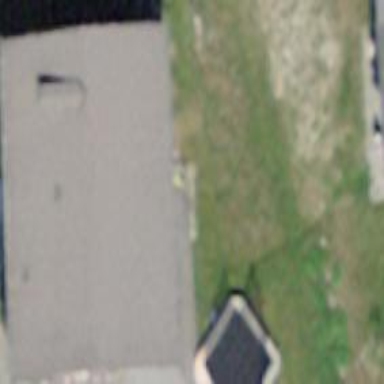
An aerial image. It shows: Simple house.